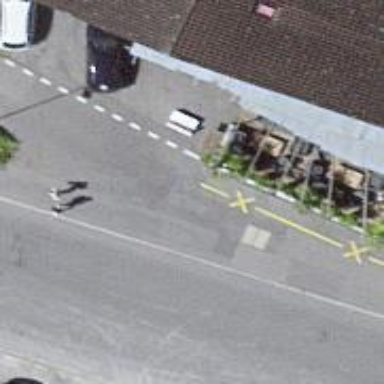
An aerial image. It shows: Unmarked road crossing.